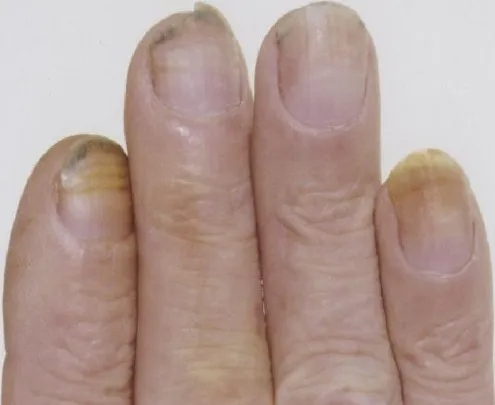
Photograph showing nail changes secondary to docetaxel.
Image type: medical_photograph (other_medical_photograph)